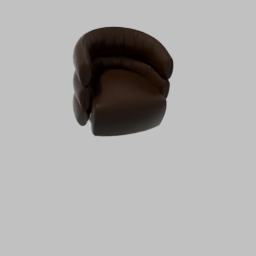
Label: furniture